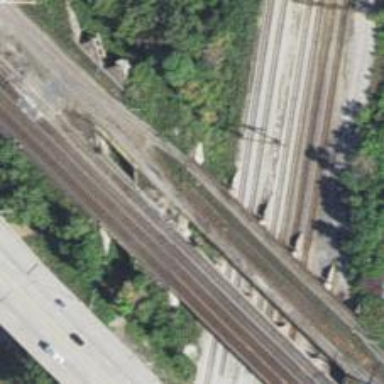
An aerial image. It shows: Abandoned railroad bridge.